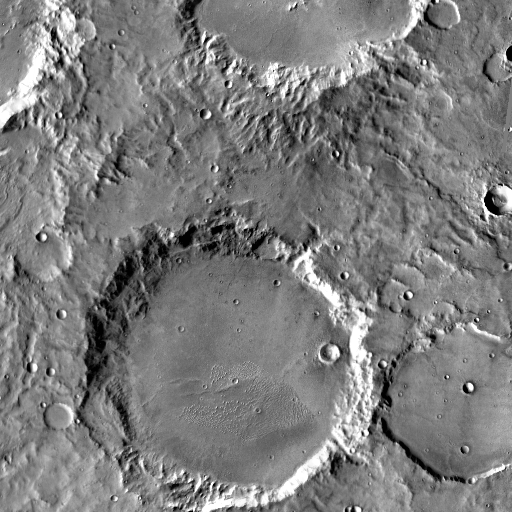
Crater classes present: Background, Other, Layered, Buried